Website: ulta-beauty
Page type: address-validator
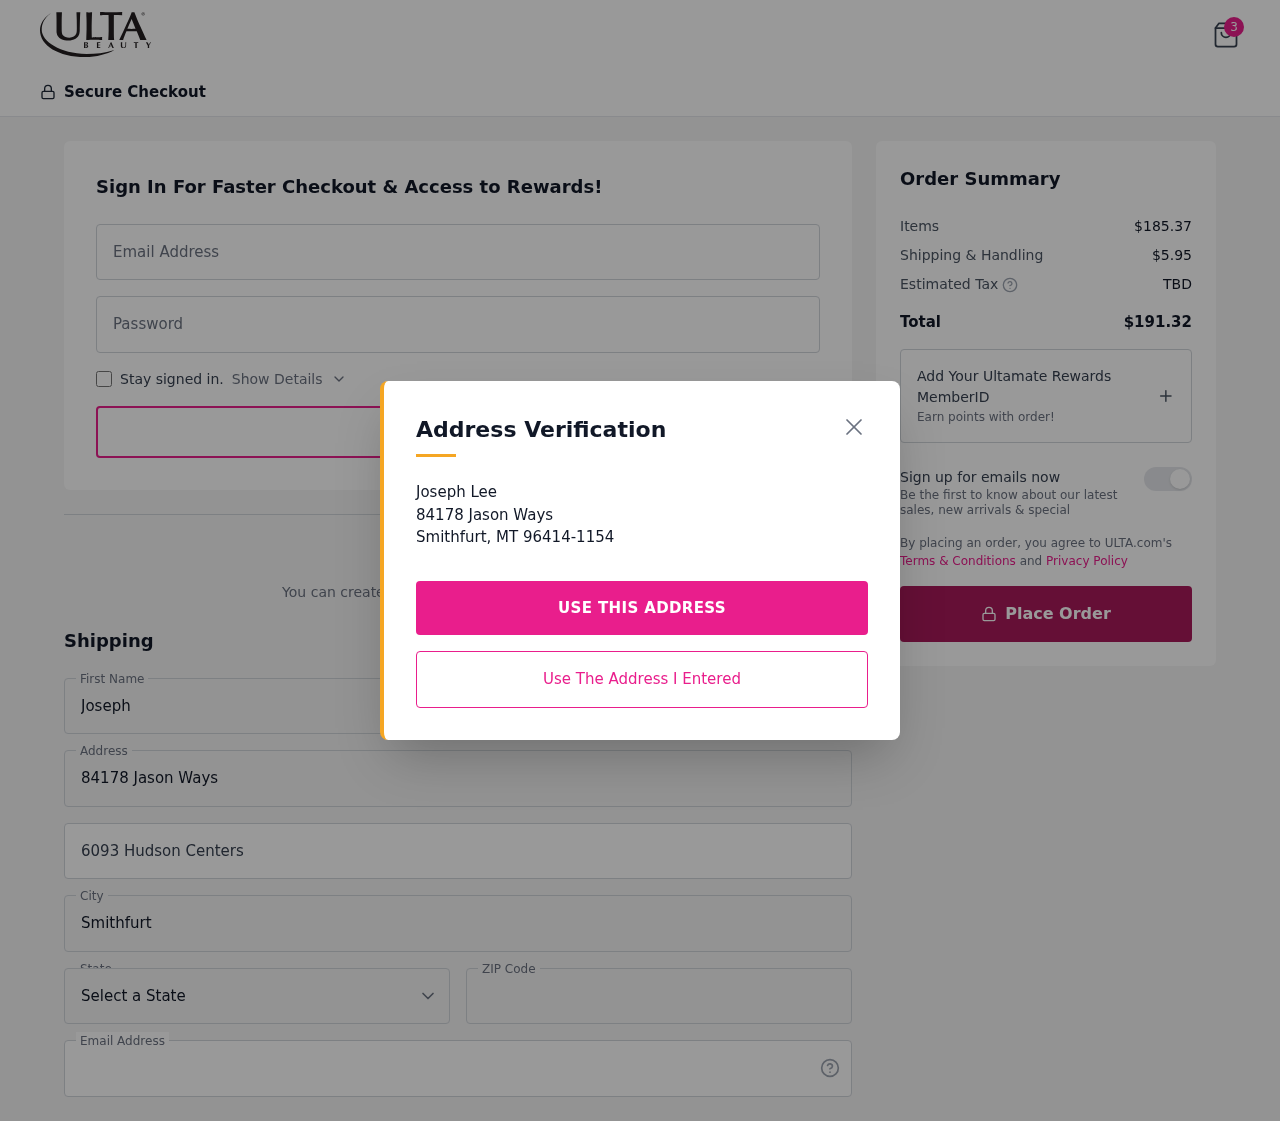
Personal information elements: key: PII_CITY
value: Smithfurt
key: PII_EMAIL
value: jlee@yahoo.com
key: PII_FIRSTNAME
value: Joseph
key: PII_LASTNAME
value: Lee
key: PII_POSTCODE
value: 96414
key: PII_STATE_ABBR
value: MT
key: PII_STREET
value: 84178 Jason Ways
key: PII_STREET2
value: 84178 Jason Ways
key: PII_STREET2
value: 6093 Hudson Centers
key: PII_FULLNAME2
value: Joseph Lee
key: PII_CITY2
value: Smithfurt
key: PII_STATE_ABBR2
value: MT
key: PII_POSTCODE_FULL
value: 96414
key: PII_POSTCODE_EXT
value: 1154
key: PII_POSTCODE_NUMERIC
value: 96414
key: PII_POSTCODE_EXT_NUMERIC
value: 1154
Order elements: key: ORDER_NUM_ITEMS
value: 3
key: ORDER_SUBTOTAL
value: $185.37
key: ORDER_SHIPPING_COST
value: $5.95
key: ORDER_TOTAL
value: $191.32